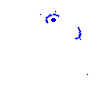
Particle: kaon